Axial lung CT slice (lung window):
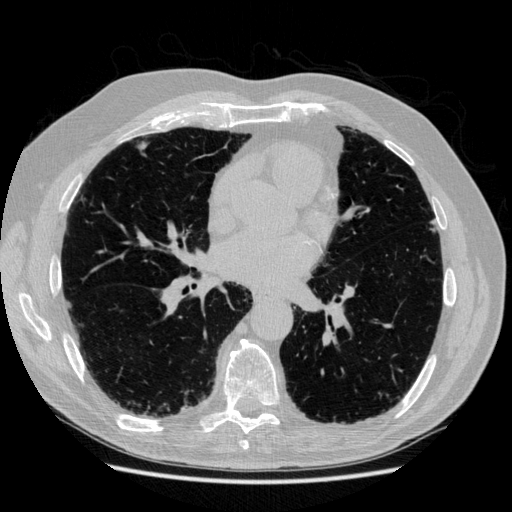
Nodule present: yes
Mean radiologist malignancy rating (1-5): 3